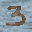
Label: 3